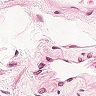
Metastatic tissue present: no